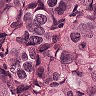
Metastatic tissue present: yes